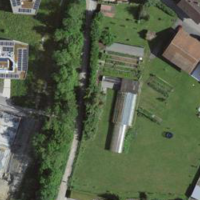
EUNIS habitat code: 55
Species observed at this site:
Matricaria discoidea